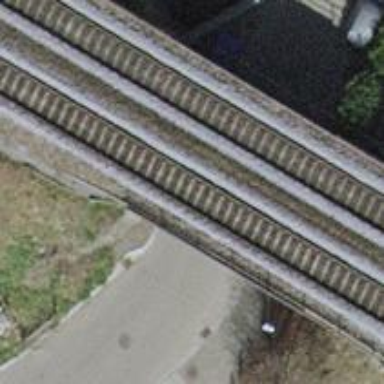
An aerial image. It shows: Single-track railway bridge with contact lines for electrification.